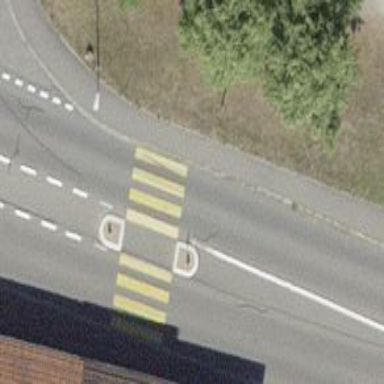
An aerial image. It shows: Uncontrolled zebra crossing with pedestrian island.